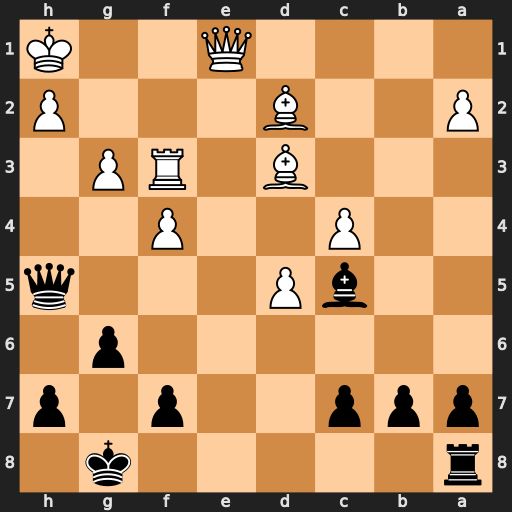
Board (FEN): r5k1/ppp2p1p/6p1/2bP3q/2P2P2/3B1RP1/P2B3P/4Q2K
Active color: b
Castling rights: -
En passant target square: -
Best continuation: Qxf3#